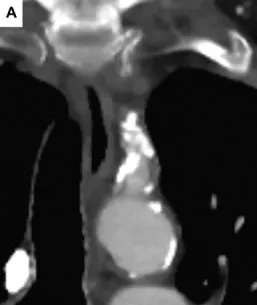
Computed tomography angiogram of the chest with visualization of the aortic arch and its branches, specifically. The proximal aspect of left subclavian artery with calcific stenosis.
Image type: radiology (ct)